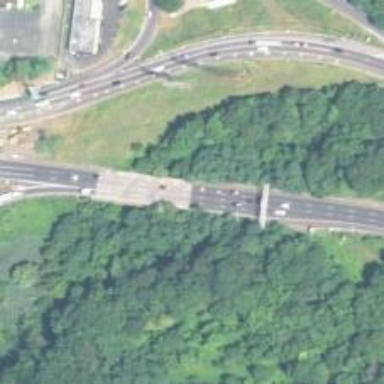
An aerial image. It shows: Trunk link highway.